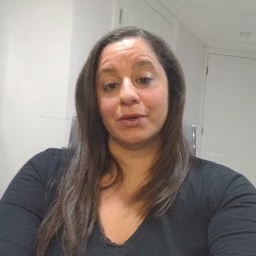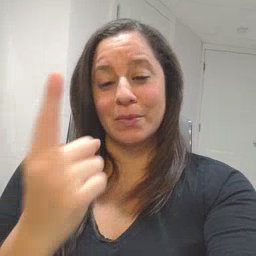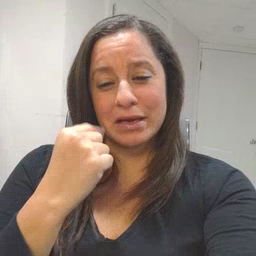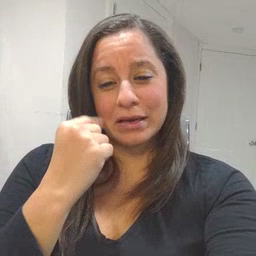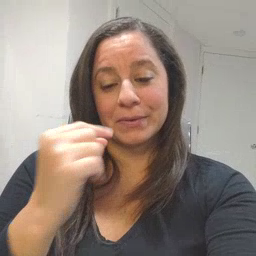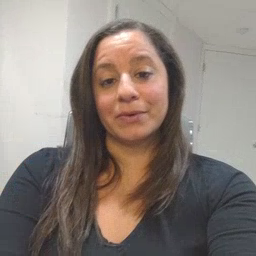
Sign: cry